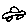
Label: car